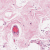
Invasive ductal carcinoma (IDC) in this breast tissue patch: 0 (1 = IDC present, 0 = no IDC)